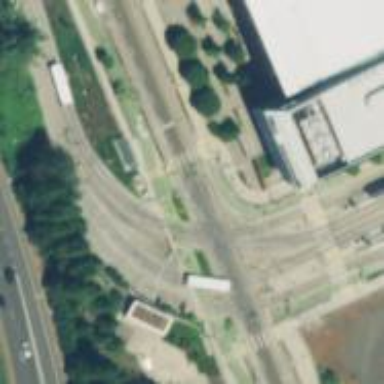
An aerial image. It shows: Railway crossing.